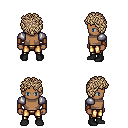
a pixel art fantasy rpg character, male body template, human, dark skin, steel arm armor, gold greaves, white blonde curly afro hairstyle, leather bracers, black shoes, four views (front, back, left, right), 2x2 character sprite sheet, small pixel art, hard edges, no anti-aliasing